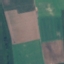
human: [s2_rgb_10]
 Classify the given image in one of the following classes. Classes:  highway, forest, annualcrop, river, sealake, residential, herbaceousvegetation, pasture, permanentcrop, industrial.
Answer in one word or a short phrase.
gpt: AnnualCrop